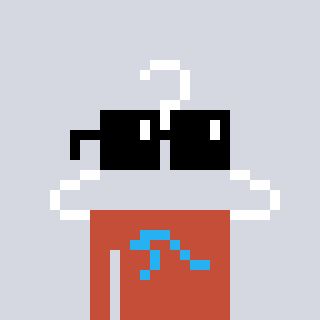
a pixel art character with square black sunglasses, a hanger-shaped head and a rust-colored body on a cool background